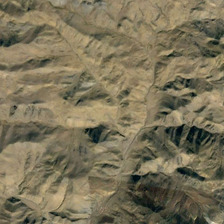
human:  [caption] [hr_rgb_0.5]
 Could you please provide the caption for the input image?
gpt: it is a piece of khaki irregular mountain .

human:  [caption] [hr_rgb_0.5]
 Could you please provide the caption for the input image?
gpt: the yellow mountain is a piece of water wet .

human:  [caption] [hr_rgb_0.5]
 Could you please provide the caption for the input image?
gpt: it is a piece of khaki irregular mountain .

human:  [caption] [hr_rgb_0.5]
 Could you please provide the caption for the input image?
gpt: the rugged mountains are in an unbroken line .

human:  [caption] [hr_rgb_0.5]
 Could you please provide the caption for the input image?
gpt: the yellow mountain is a piece of water wet .